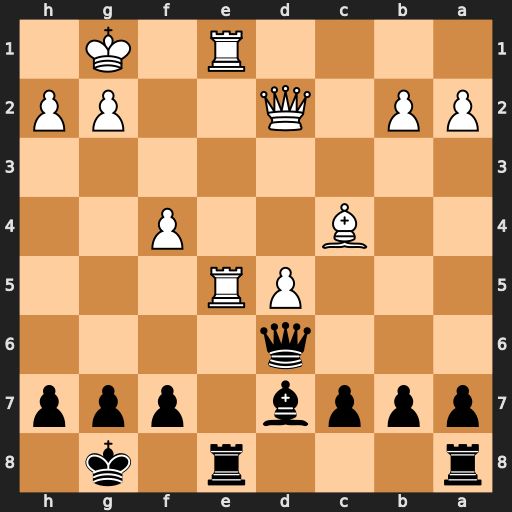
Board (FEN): r3r1k1/pppb1ppp/3q4/3PR3/2B2P2/8/PP1Q2PP/4R1K1
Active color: b
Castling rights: -
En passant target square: -
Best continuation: Rxe5 fxe5 Qc5+ Kh1 Qxc4